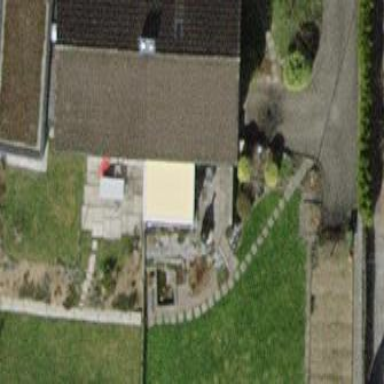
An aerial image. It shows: Semidetached house.